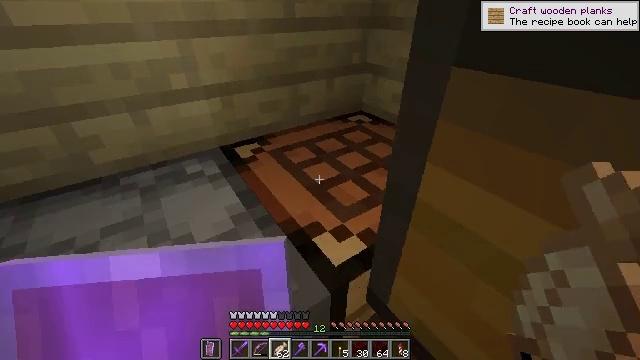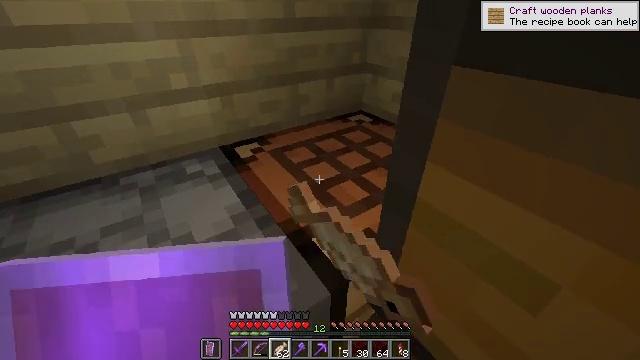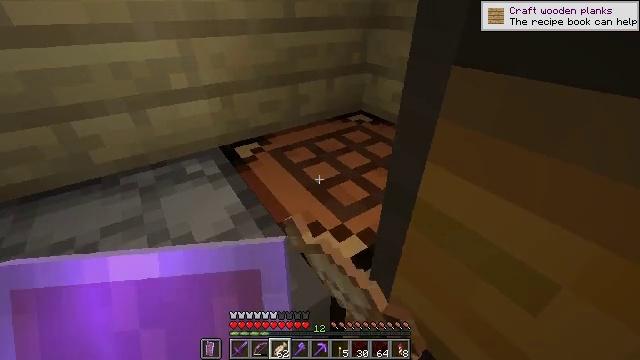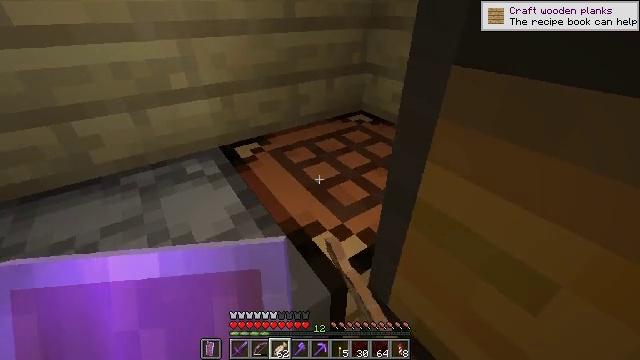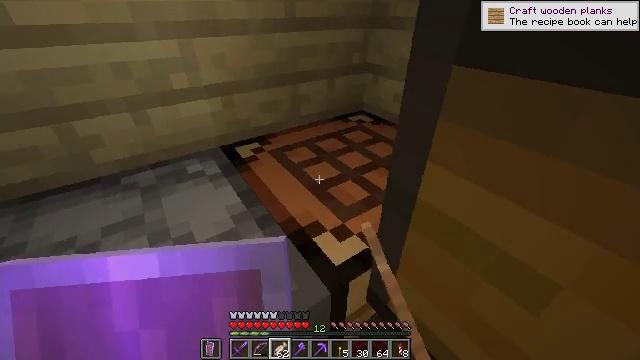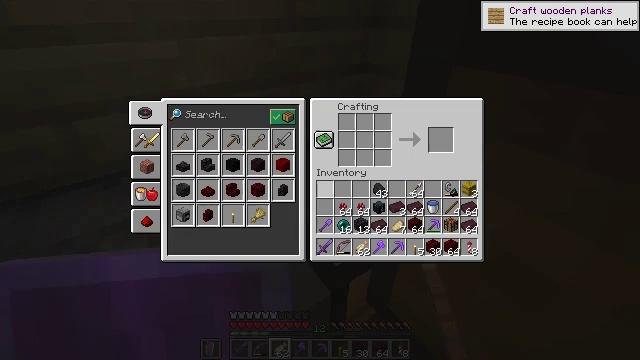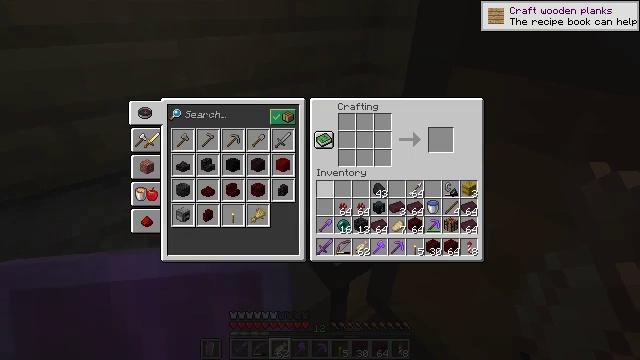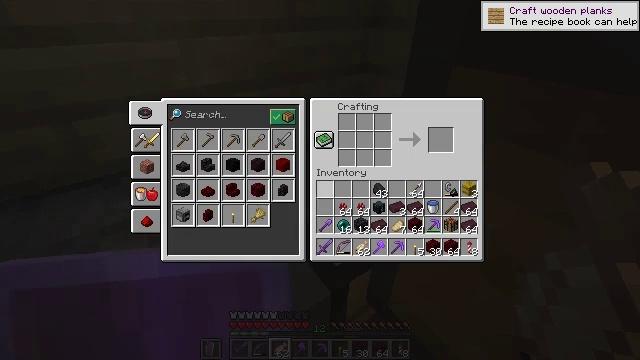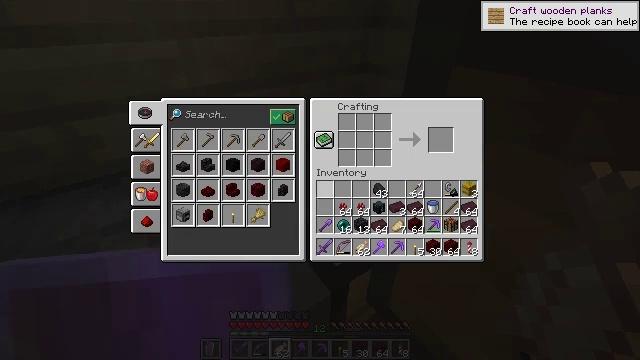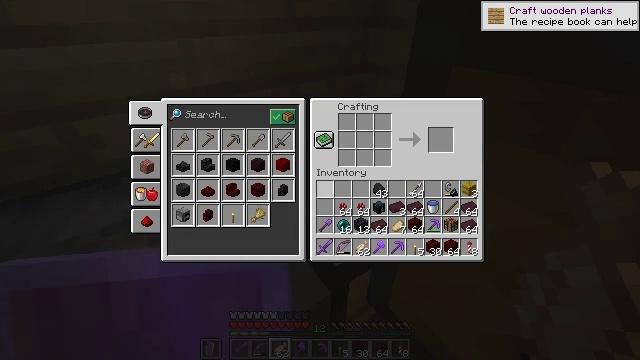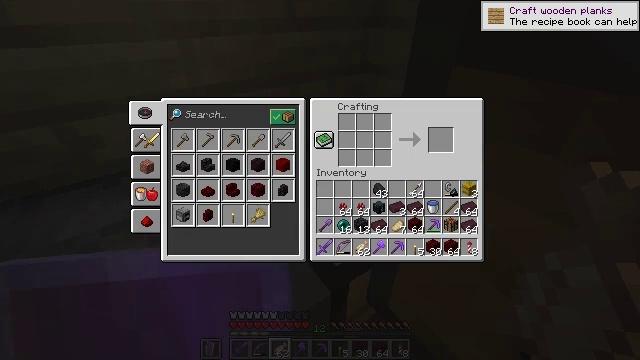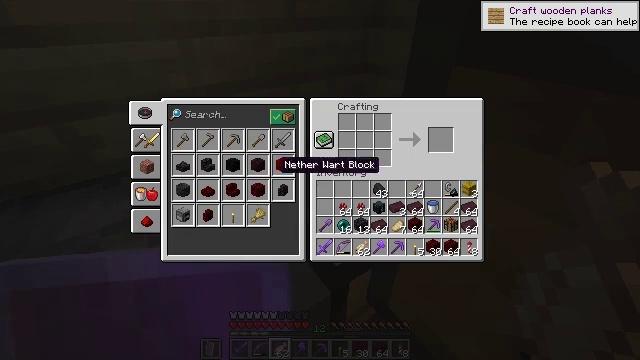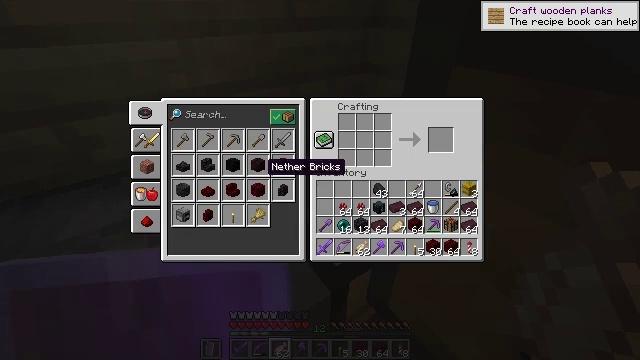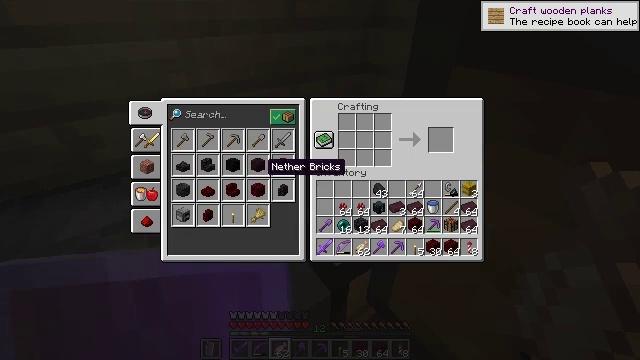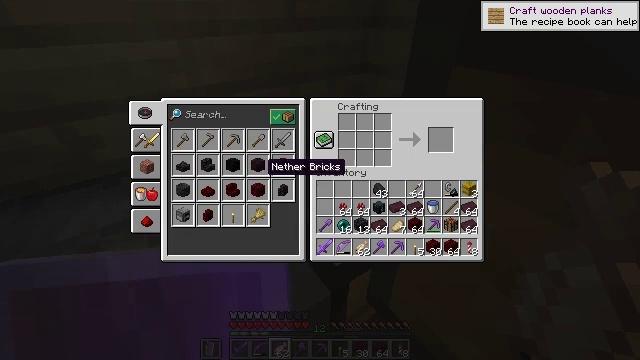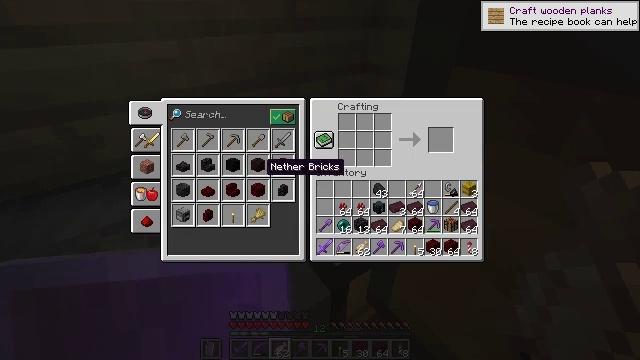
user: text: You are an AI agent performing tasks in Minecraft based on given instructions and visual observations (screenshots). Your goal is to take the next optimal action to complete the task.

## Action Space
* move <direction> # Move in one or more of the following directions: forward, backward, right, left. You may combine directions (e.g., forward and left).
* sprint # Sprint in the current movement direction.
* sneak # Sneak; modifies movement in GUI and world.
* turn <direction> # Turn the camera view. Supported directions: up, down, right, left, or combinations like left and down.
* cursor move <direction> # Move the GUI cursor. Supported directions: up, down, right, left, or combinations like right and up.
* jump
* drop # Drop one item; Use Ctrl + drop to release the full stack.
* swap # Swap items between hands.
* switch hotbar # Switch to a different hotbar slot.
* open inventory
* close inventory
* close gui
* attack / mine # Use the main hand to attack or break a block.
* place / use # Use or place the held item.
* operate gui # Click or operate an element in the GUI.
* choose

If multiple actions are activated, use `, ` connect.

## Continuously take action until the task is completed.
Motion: motion action
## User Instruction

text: craft item red nether bricks
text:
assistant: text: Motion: use / place
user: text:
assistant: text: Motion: use / place
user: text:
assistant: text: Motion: no_op
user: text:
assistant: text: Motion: no_op
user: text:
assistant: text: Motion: no_op
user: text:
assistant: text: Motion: no_op
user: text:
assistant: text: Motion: no_op
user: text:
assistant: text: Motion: no_op
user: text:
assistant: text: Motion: no_op
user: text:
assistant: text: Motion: turn left
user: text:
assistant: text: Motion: turn left
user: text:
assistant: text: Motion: turn left
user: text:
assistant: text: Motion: no_op
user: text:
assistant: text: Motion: no_op
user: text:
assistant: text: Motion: no_op
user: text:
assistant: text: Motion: sneak
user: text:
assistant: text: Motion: sneak, turn left and down
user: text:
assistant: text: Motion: sneak, turn down
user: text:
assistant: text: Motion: sneak
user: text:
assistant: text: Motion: sneak
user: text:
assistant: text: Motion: sneak
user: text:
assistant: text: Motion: sneak, turn right
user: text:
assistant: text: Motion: sneak
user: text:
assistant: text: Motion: sneak
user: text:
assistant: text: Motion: sneak
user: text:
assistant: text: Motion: sneak
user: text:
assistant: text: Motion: sneak
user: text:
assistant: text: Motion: sneak, attack / mine
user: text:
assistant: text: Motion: sneak, attack / mine
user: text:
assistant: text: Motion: sneak, attack / mine